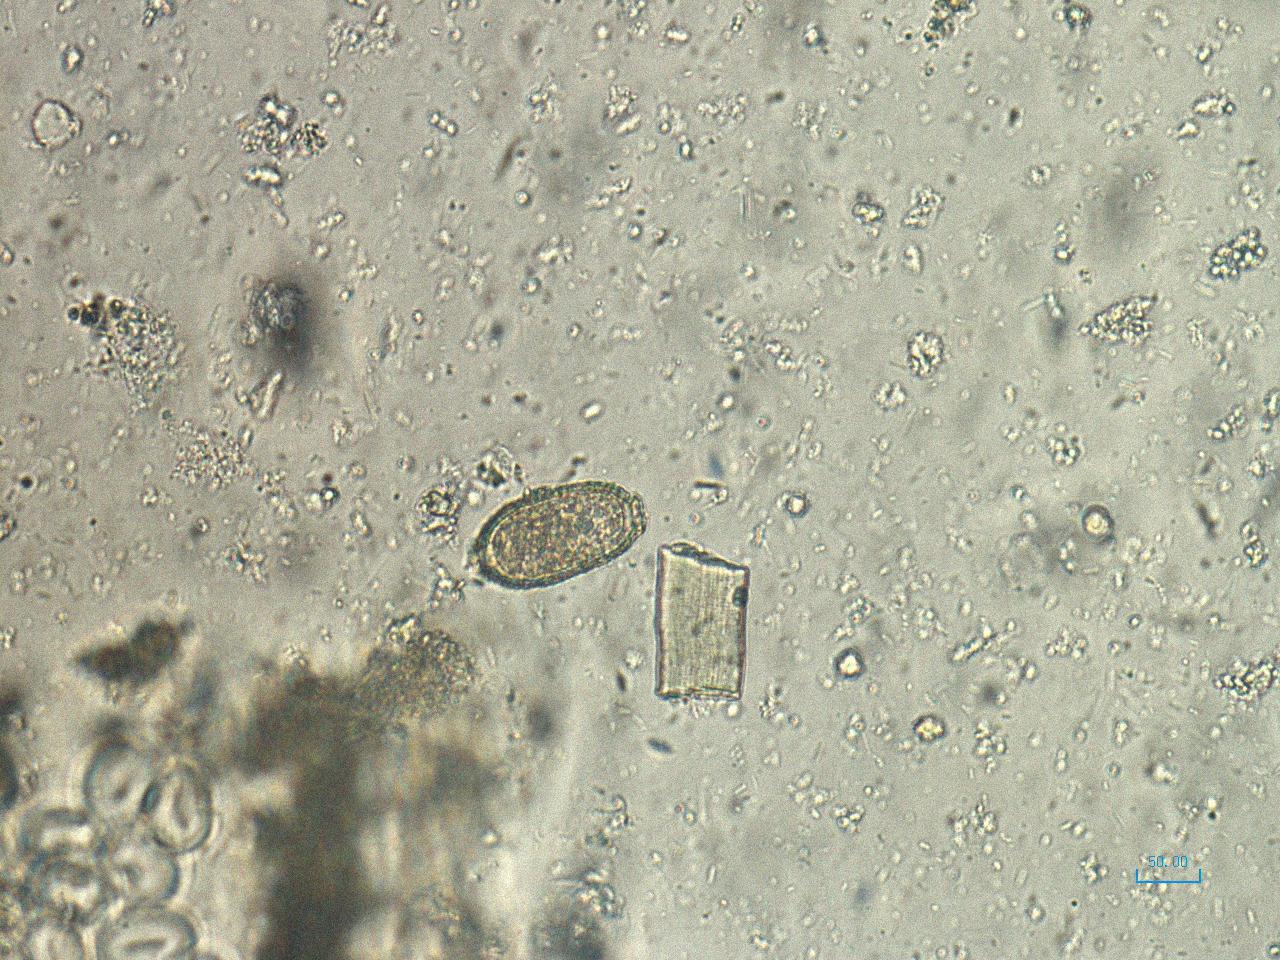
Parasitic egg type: Capillaria philippinensis